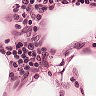
Metastatic tissue present: no